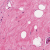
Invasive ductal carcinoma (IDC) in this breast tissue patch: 0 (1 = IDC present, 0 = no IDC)